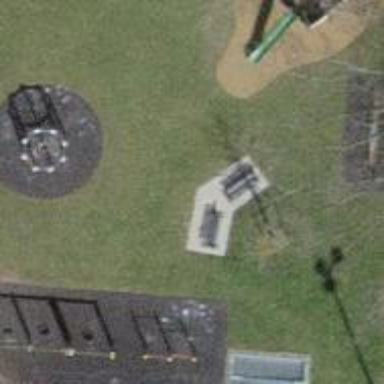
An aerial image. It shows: Bench for seating.